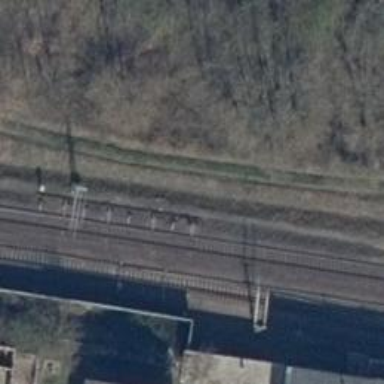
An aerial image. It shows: Railway switch with the turnout on the left side.